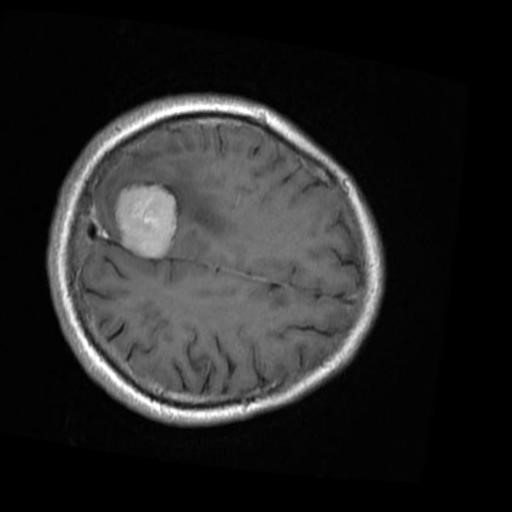
Label: brain_menin